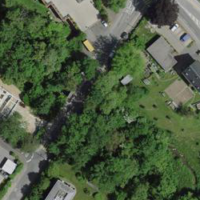
EUNIS habitat code: 55
Species observed at this site:
Acer pseudoplatanus